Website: crate-barrel
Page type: address-validator
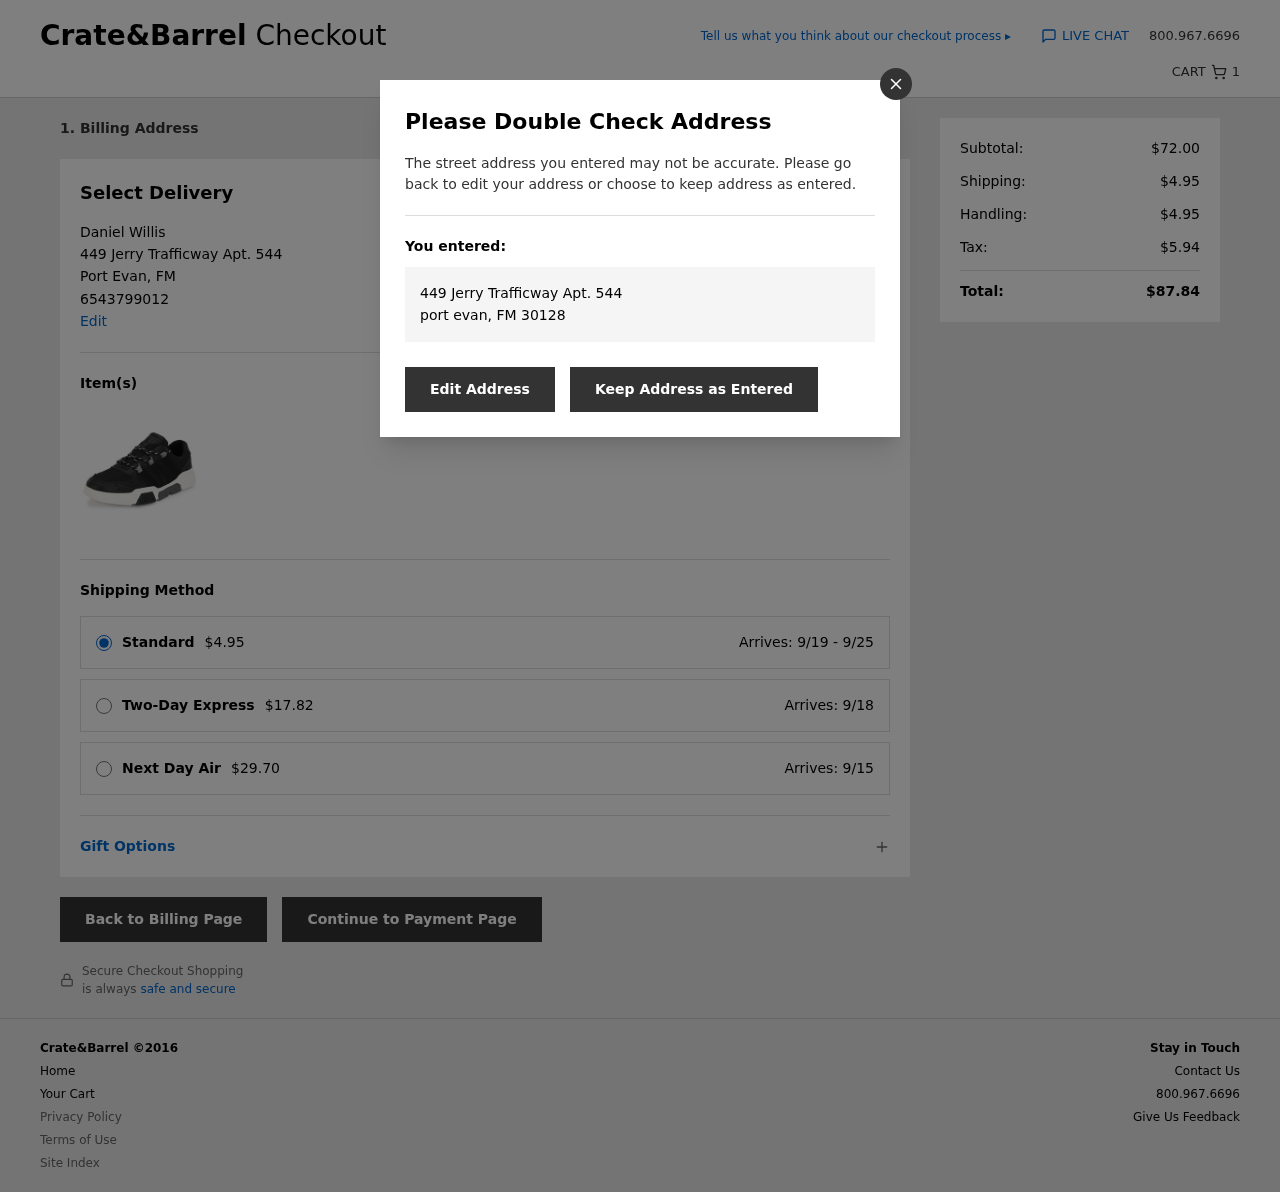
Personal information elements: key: PII_CITY
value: Port Evan
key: PII_FULLNAME
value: Daniel Willis
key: PII_PHONE
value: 6543799012
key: PII_STATE_ABBR
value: FM
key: PII_STREET
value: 449 Jerry Trafficway Apt. 544
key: PII_STREET2
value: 449 Jerry Trafficway Apt. 544
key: PII_CITY2
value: port evan
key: PII_STATE_ABBR2
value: FM
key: PII_POSTCODE2
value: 30128
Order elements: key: ORDER_NUM_ITEMS
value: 1
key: ORDER_SHIPPING_COST
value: $4.95
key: ORDER_SHIPPING_DATE
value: Arrives: 9/19 - 9/25
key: ORDER_SHIPPING_EXPRESS
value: $17.82
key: ORDER_DELIVERY_DATE_EXPRESS
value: Arrives: 9/18
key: ORDER_SHIPPING_NEXTDAY
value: $29.70
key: ORDER_DELIVERY_DATE_NEXTDAY
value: Arrives: 9/15
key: ORDER_SUBTOTAL
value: $72.00
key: ORDER_HANDLING
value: $4.95
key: ORDER_TAX
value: $5.94
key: ORDER_TOTAL
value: $87.84